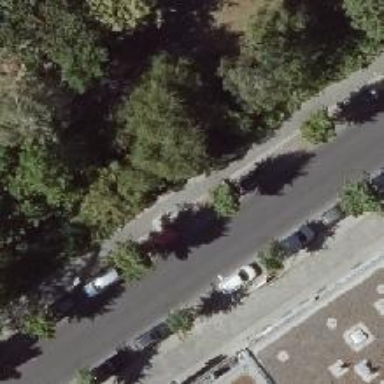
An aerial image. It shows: Tree-lined avenue.